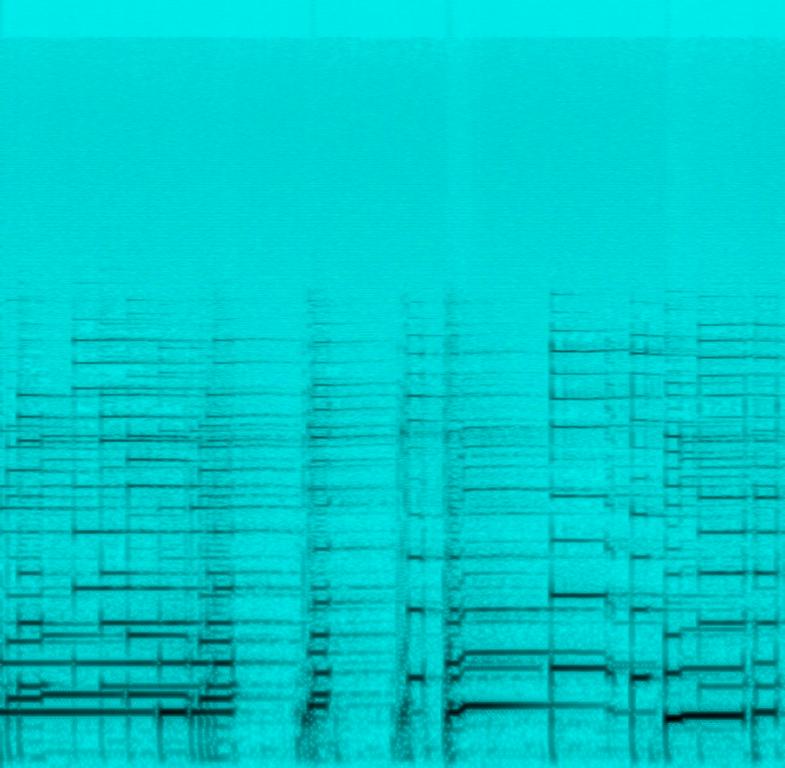
The low quality recording features an electric guitar melody playing with reverb pedal effect on. The player turns the pedal off in the second half of the loop, as it is probably a comparison tutorial. It is noisy, mono and buzzy.